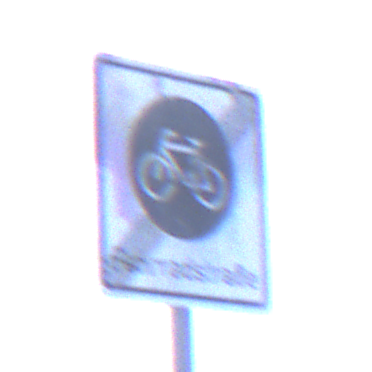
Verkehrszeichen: EndeFahrradstrasse
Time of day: SunriseSunset
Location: Outdoor (Urban)
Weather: Overcast
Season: NotSpecified
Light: Natural